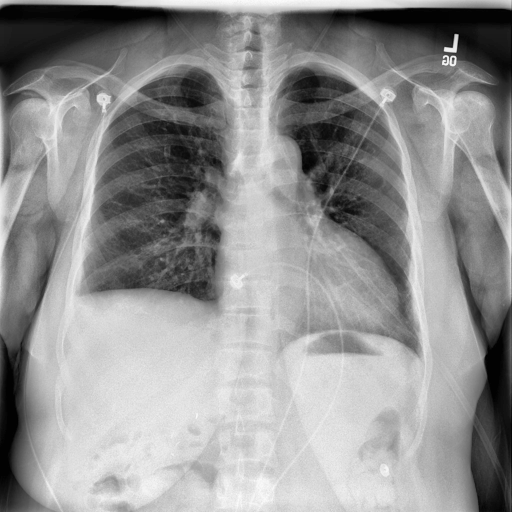
Finding: NORMAL